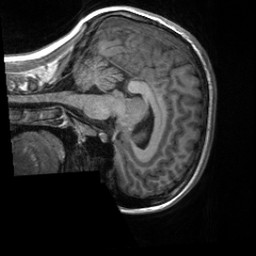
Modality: T1w
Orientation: sagittal
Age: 19
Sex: female
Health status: healthy
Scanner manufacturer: siemens
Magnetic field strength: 3 T
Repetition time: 2 s
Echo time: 0.00232 s